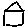
Label: house